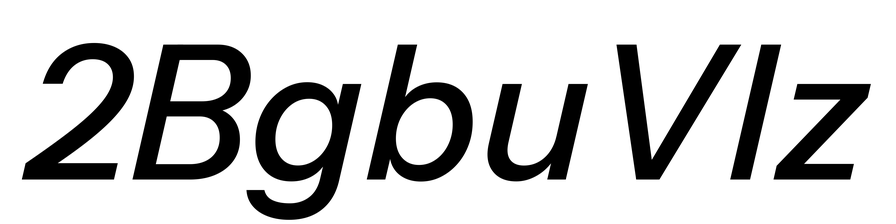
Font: InstrumentSans-Italic_Medium_Italic